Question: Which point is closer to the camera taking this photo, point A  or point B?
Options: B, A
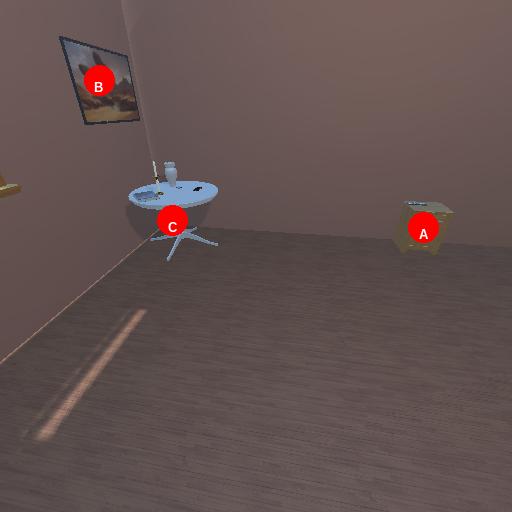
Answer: B